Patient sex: M
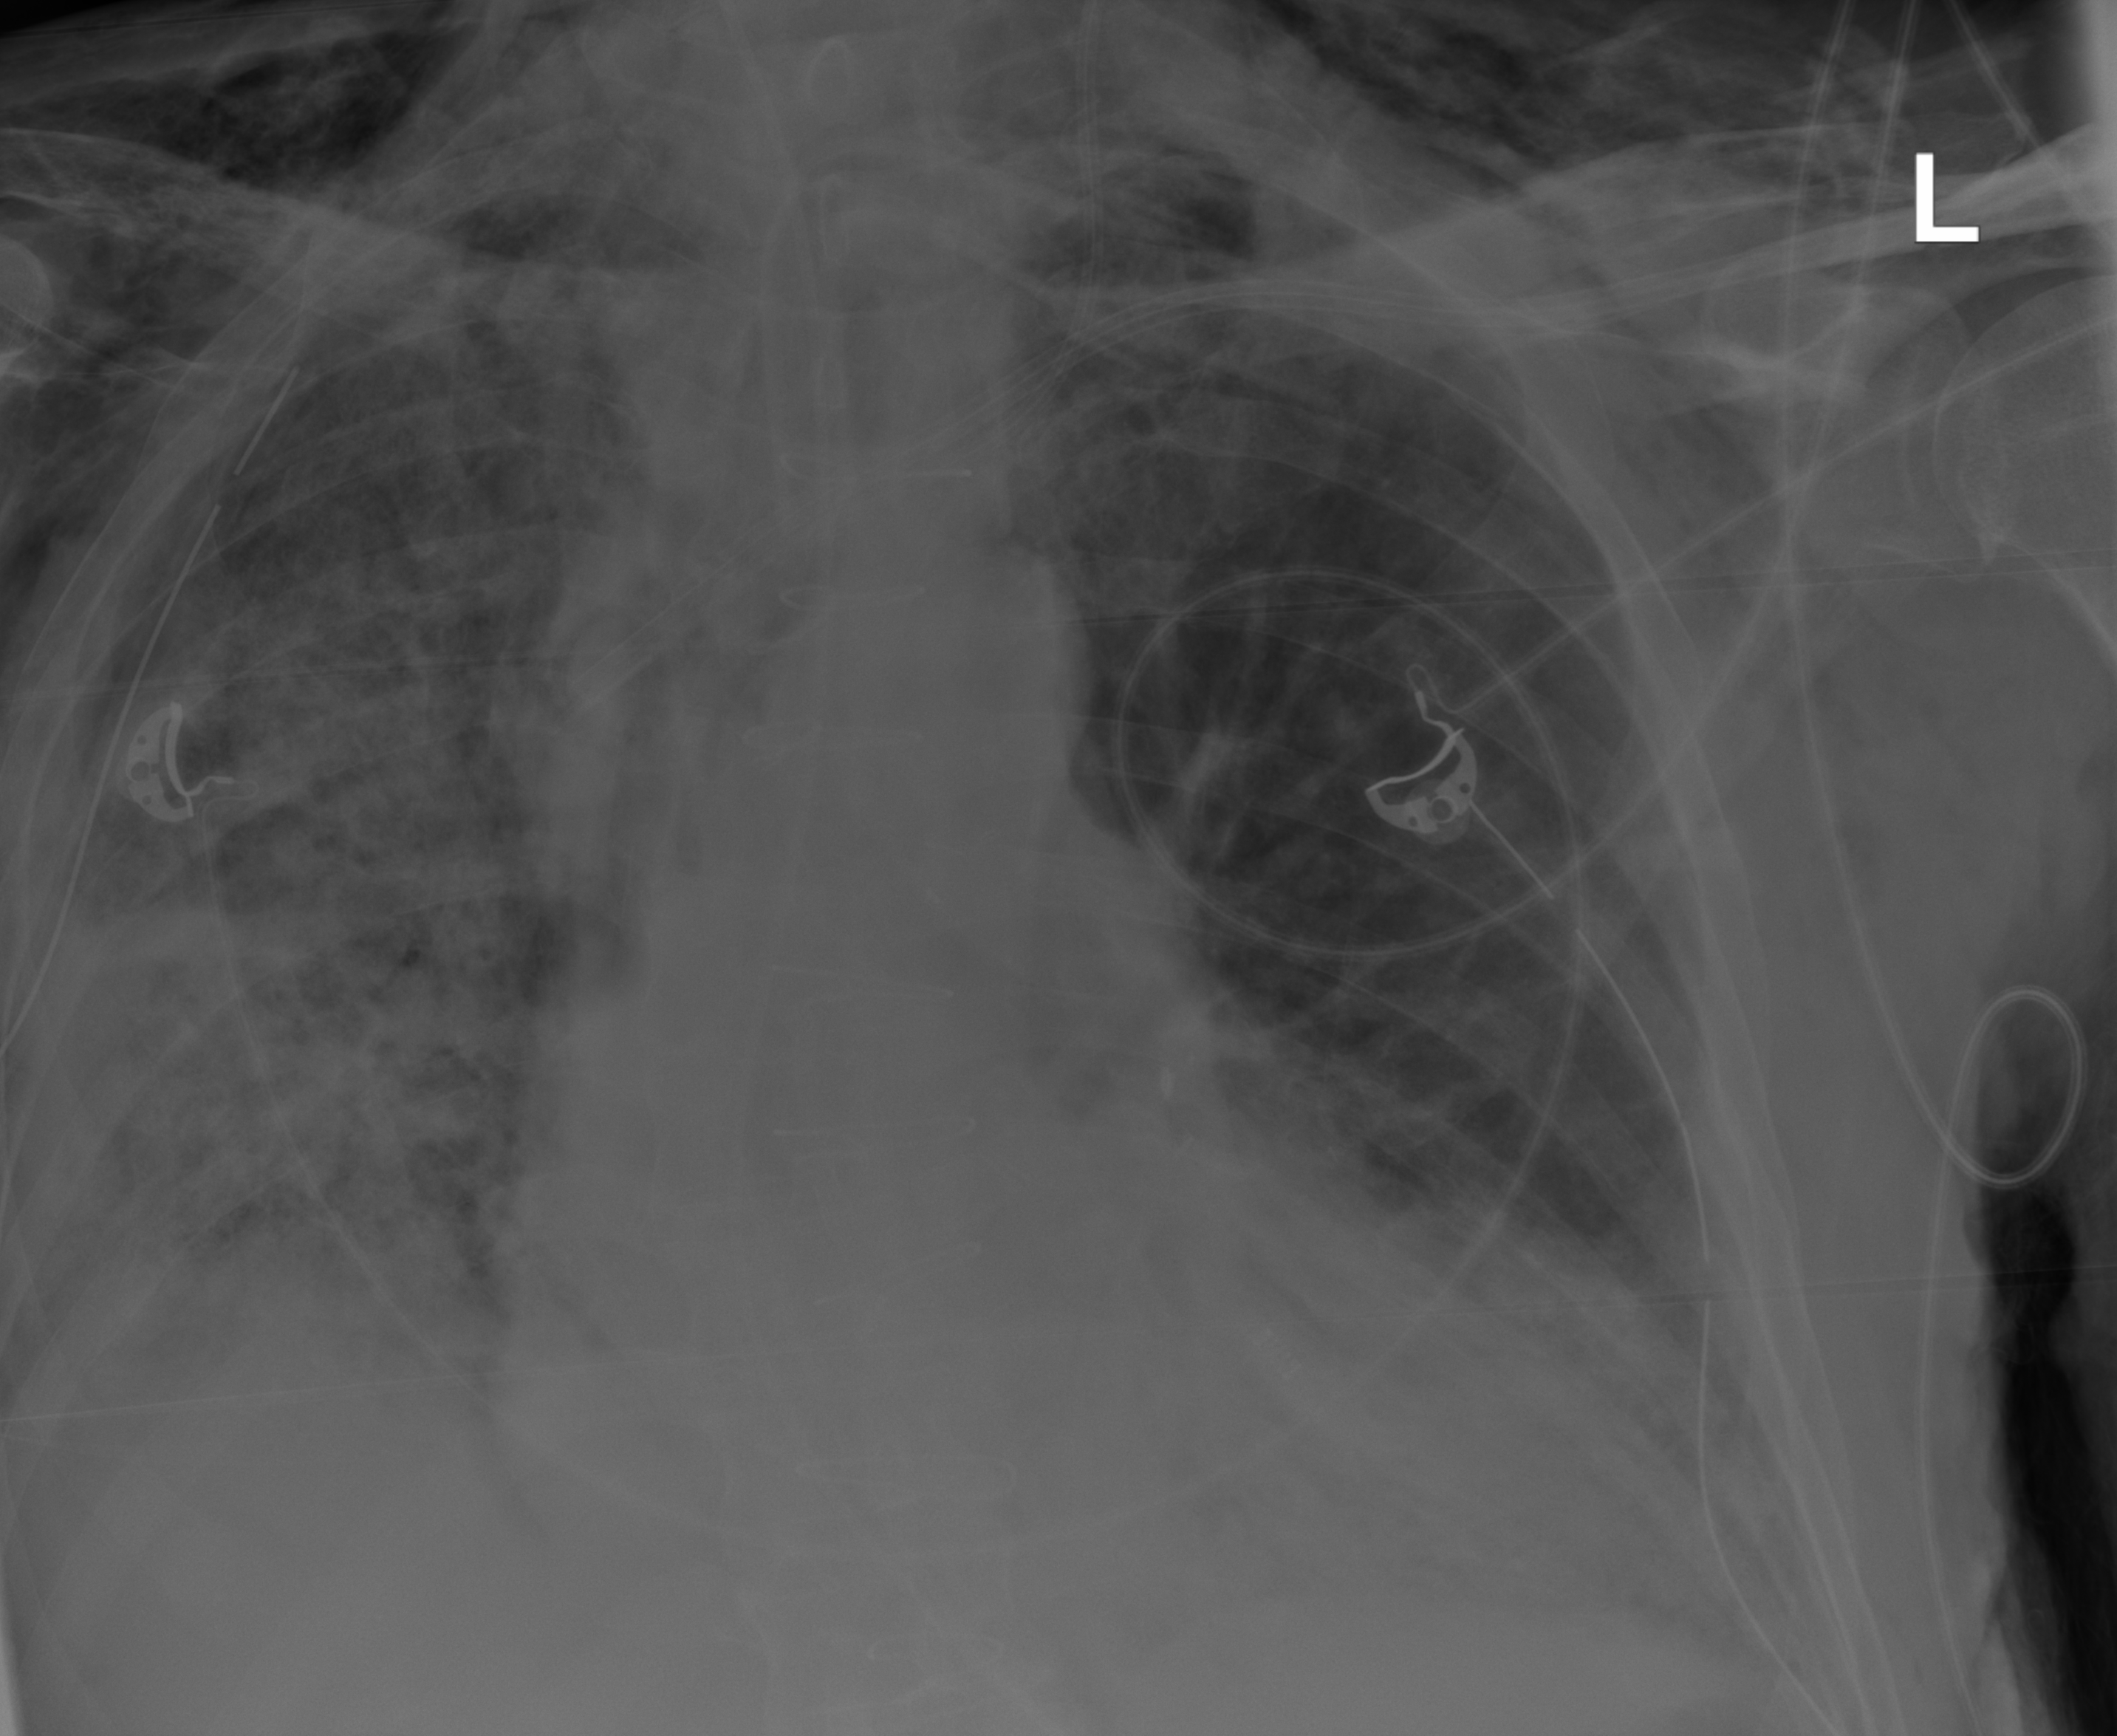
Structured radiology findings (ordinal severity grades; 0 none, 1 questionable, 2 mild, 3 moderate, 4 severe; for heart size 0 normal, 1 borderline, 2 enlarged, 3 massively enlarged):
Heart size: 2
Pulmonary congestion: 0
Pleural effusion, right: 2
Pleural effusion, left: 2
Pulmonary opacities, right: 3
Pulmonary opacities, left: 2
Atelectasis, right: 3
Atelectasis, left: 2